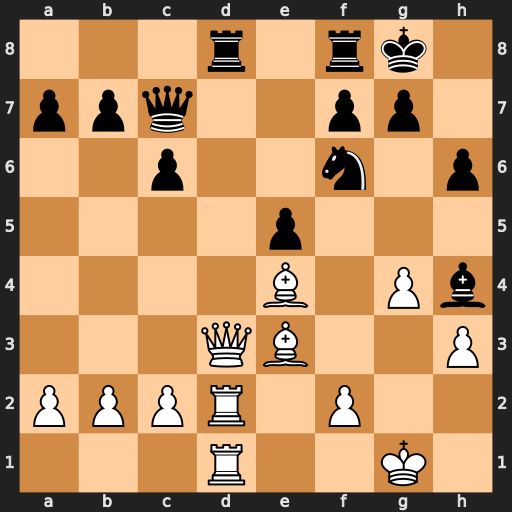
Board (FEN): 3r1rk1/ppq2pp1/2p2n1p/4p3/4B1Pb/3QB2P/PPPR1P2/3R2K1
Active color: w
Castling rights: -
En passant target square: -
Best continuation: Qxd8 Qxd8 Rxd8